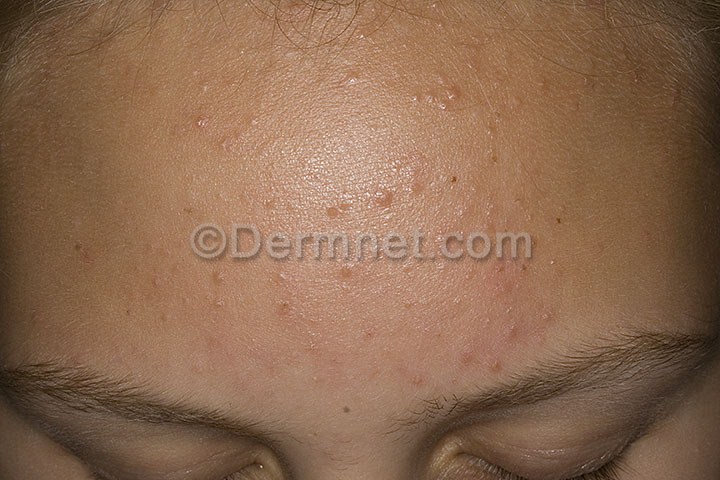
Disease: Acne and Rosacea Photos